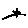
Label: bird